Question: Determine whether the two graphs given in the figure are isomorphic. If you think they are isomorphic, answer 1; if you think they are not isomorphic, answer 0.
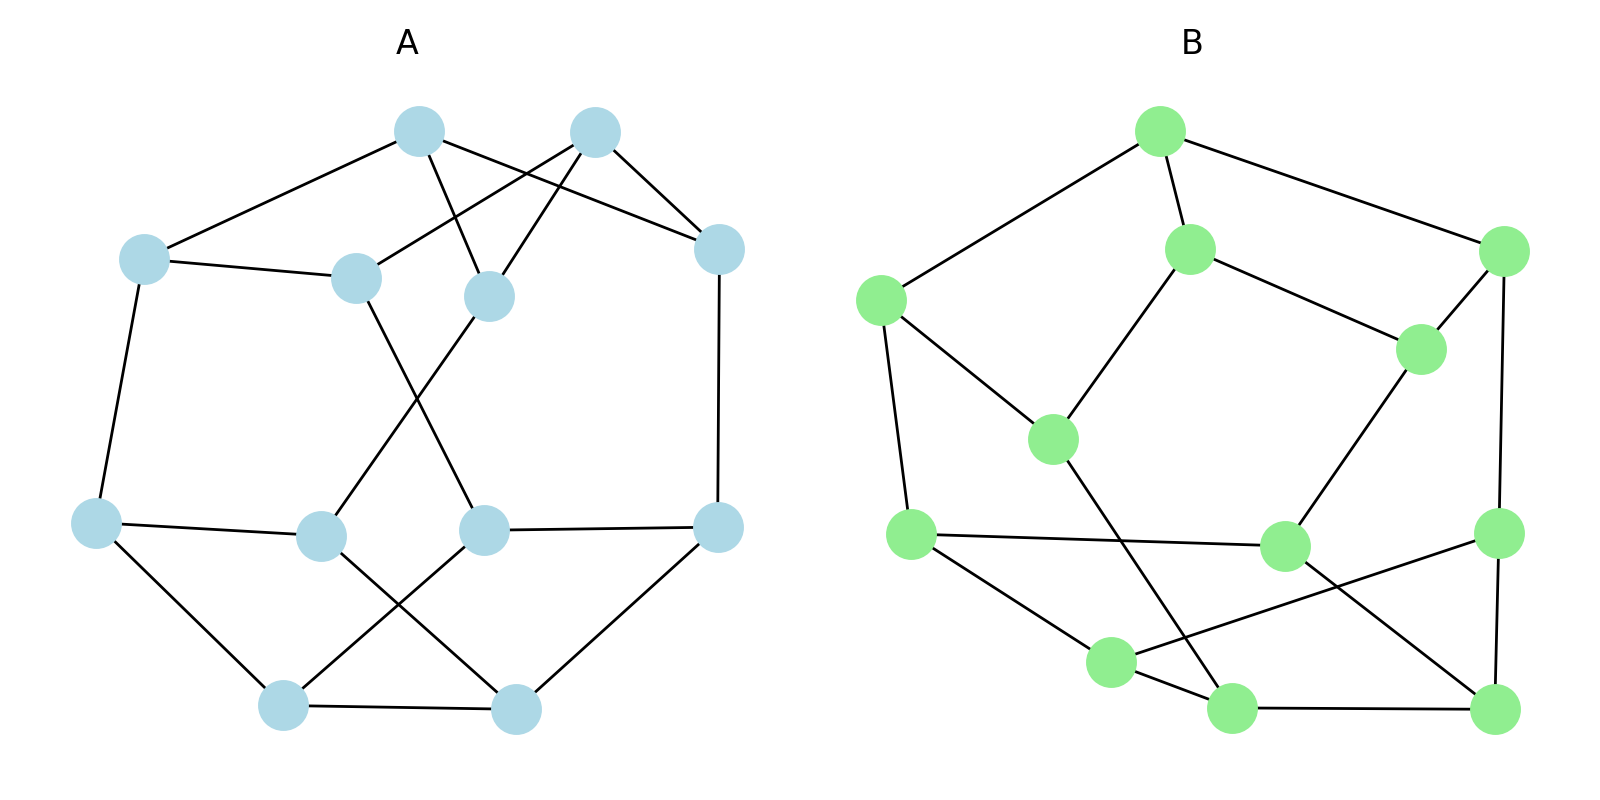
Answer: 0